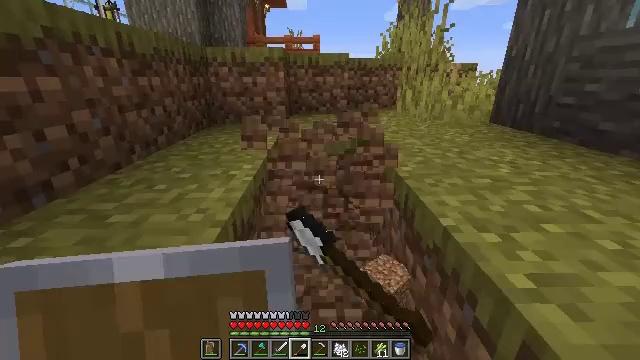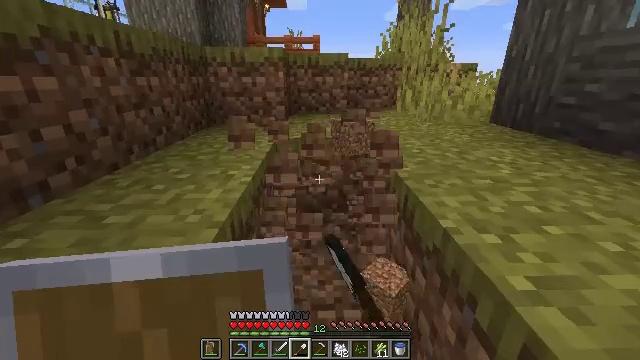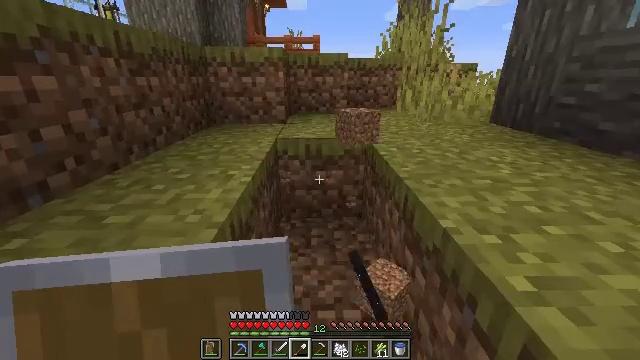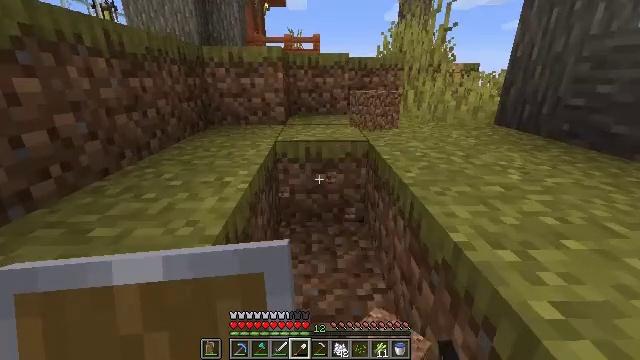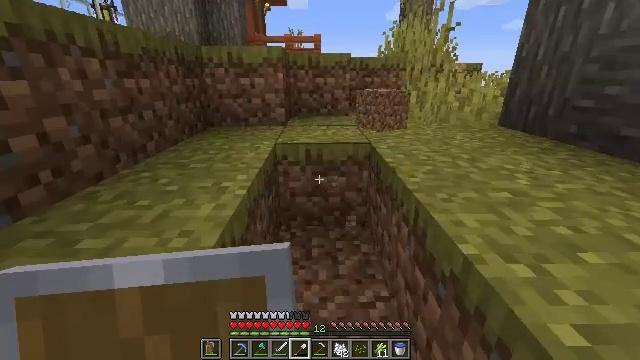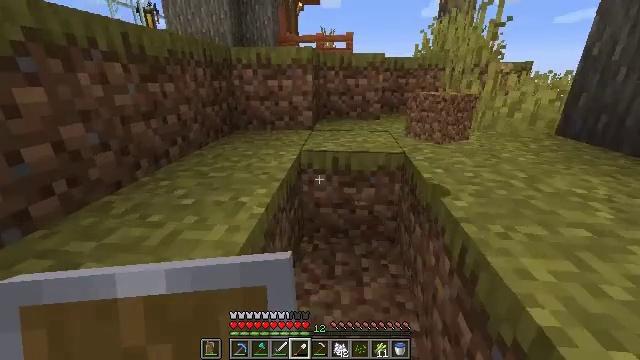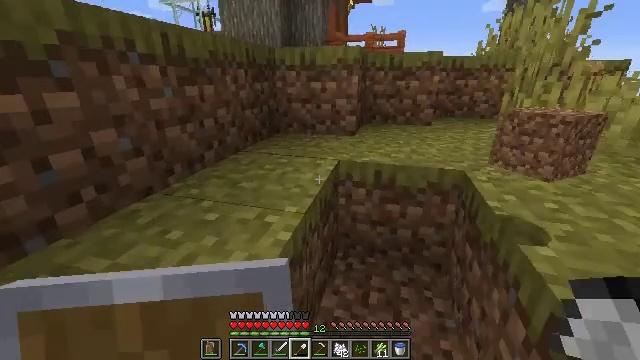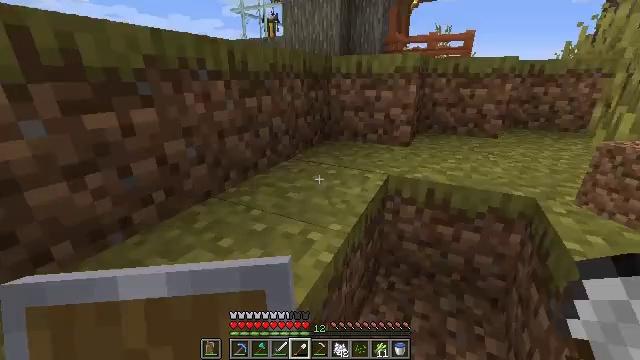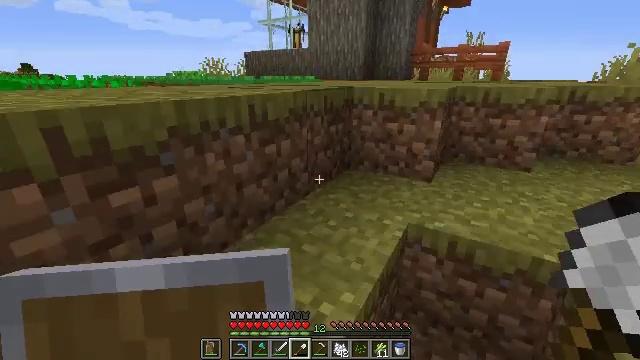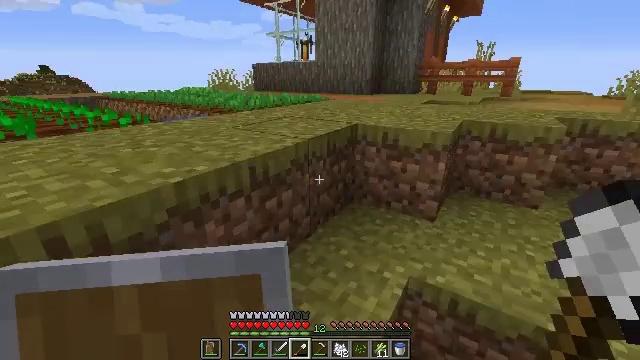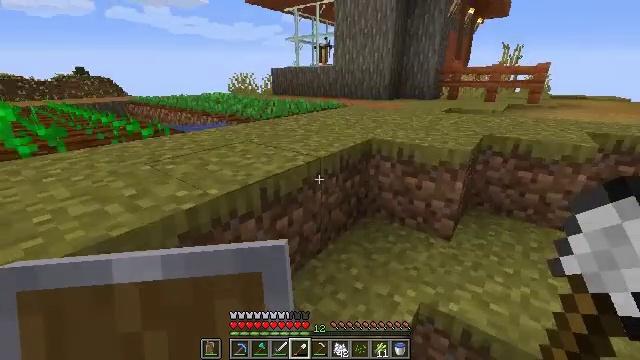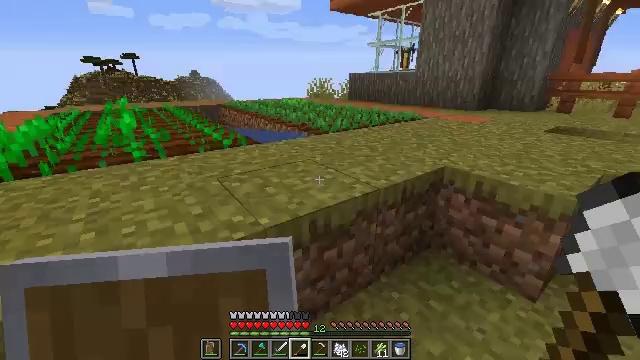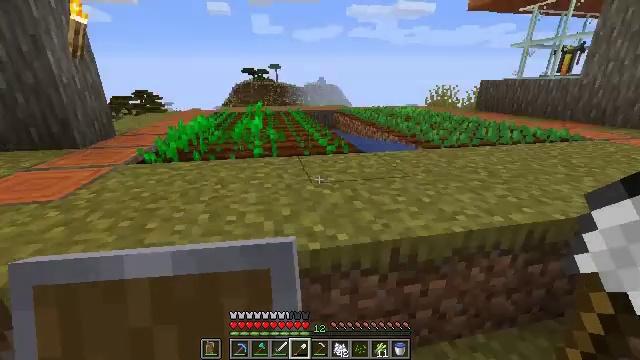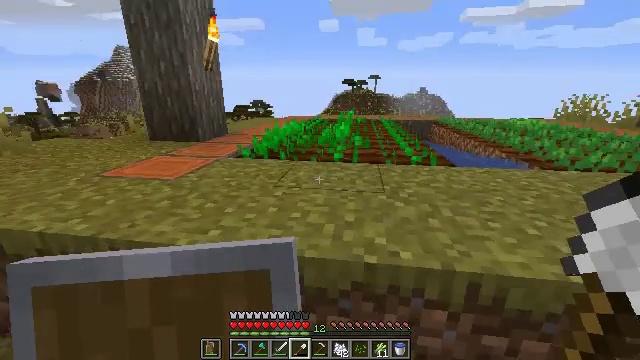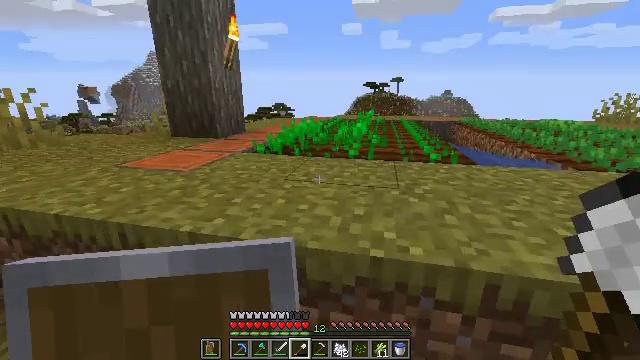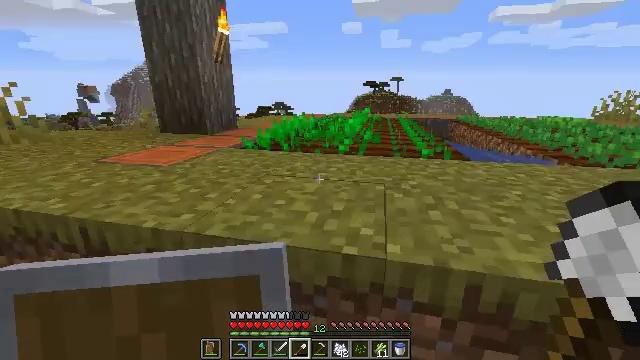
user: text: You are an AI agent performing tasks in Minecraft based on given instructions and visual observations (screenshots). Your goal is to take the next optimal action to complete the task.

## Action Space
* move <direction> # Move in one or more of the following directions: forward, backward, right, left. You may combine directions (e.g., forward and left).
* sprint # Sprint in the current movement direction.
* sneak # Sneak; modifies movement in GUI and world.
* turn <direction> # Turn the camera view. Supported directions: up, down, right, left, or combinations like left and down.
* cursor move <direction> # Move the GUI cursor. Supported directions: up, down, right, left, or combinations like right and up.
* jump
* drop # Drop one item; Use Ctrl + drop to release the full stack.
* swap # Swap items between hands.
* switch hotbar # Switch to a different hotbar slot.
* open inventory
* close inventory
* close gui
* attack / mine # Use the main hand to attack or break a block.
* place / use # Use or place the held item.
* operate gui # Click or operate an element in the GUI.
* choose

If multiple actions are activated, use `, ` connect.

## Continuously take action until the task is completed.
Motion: motion action
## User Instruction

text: Collect tall grass by breaking it.
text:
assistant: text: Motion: no_op
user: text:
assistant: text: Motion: no_op
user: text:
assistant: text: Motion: move forward
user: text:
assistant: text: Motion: move forward
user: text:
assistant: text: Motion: move forward, turn left
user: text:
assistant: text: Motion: move forward, turn left
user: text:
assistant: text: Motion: move forward, turn left, jump
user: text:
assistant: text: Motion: move forward, turn left, jump
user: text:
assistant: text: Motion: move forward, turn left, jump
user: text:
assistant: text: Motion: move forward, turn left, jump
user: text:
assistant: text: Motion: move forward, turn left, jump
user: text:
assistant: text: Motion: move forward, turn left and up
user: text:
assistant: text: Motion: move forward, turn left and up
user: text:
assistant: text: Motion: move forward, turn left
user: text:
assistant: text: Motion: move forward
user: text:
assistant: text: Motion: move forward, jump
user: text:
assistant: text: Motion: move forward, turn left, jump
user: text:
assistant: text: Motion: move forward, turn left, jump
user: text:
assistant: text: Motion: move forward, turn left, jump
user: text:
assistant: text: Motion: move forward, turn left, jump
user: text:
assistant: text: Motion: move forward
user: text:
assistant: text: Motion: move forward
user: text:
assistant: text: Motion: move forward
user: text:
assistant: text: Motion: move forward, turn right and down
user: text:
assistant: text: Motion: move forward, turn right and down
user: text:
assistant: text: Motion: move forward, turn right and up
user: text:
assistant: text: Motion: no_op
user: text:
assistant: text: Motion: move right
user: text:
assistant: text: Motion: move right
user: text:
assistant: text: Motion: move forward and move right, turn right and up